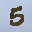
Label: 5